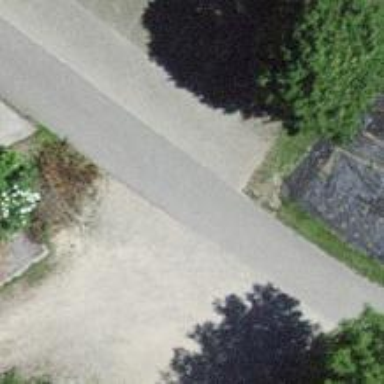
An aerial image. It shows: Unclassified road with asphalt surface.